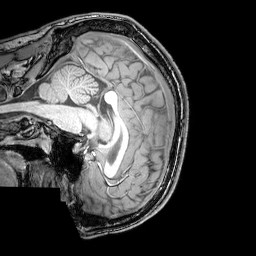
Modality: T1w
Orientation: sagittal
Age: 22
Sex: male
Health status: healthy
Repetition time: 0.081 s
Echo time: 0.037 s